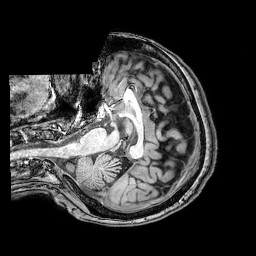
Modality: T1w
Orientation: axial
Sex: female
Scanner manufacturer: philips
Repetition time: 0.008124 s
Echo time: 0.00371 s